Question: I'm interested in having a application with a layout similar to the tabbed operation of iChat (see image below).

Does anyone know of any pre-built constructs that allow this sort of UI? I know there is NSTabView for tabs across the top of the application, but what about vertical orientation? For my purposes, the view associated with the tabs doesn't necessarily need to scroll. In fact it has nothing to do with chatting anyway, I simply like this layout.
Thanks.
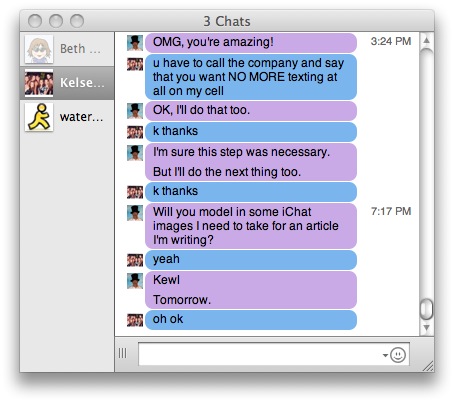
Answer: The view on the left is an 'NSTableView' with source list-style highlighting:
'''
tableView.selectionHighlightStyle = NSTableViewSelectionHighlightStyleSourceList;
'''
You can use a tabless 'NSTabView' for the right part, but you could just as well change the content of the displayed views or swap the views entirely. That depends on how many "tabs" there'll be and how the content displayed on the right side will be different.